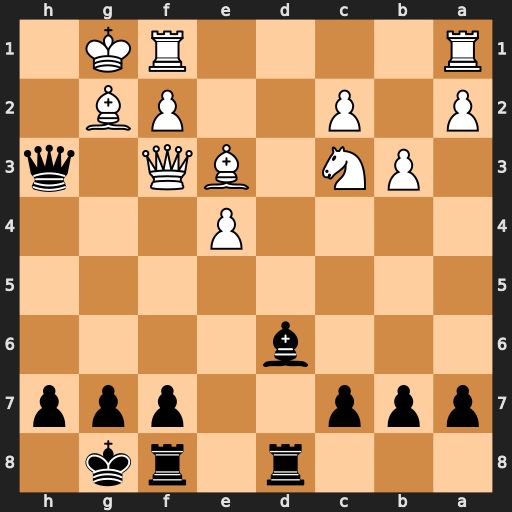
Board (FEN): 3r1rk1/ppp2ppp/3b4/8/4P3/1PN1BQ1q/P1P2PB1/R4RK1
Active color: b
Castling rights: -
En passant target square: -
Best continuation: Qh2#